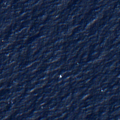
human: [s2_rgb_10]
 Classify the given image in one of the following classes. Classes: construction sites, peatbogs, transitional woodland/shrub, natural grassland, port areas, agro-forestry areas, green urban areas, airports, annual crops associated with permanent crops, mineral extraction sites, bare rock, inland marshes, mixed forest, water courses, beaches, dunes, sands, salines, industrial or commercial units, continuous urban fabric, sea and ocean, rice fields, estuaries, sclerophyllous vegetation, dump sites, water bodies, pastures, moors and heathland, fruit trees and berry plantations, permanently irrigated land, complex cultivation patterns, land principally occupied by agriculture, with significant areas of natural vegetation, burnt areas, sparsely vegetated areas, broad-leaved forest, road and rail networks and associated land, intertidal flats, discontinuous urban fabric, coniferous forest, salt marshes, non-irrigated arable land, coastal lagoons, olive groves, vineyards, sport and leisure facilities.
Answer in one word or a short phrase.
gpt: sea and ocean